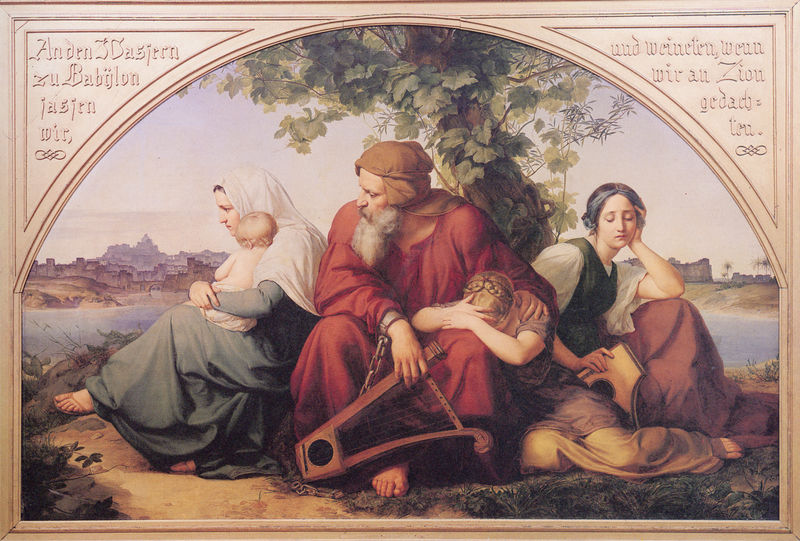
Titel: Die trauernden Juden im Exil
Künstler: Eduard Bendemann
Standort: Köln
Institution: Wallraf-Richartz-Museum
Schlagwörter: baum, blau, blätter, fuß, gemälde, gott, himmel, laub, mann, meer, nackt, schlaf, wasser, weiß, fluss, frauen, gelb, grün, landschaft, menschen, mädchen, see, stadt, ufer, äste, braun, frau, grau, licht, profil, szene, blick, gras, rot, schleier, tuch, malerei, alt, bart, blond, bibel, falten, trauer, instrument, porträt, ast, erde, häuser, hügel, kirche, insel, gewand, mantel, familie, kind, mutter, vater, blatt, musik, traurig, kinder, füße, küste, schrift, ruhe, umarmung, bogen, alter mann, berge, kette, baby, pause, rast, silhouette, rundbogen, romantik, langeweile, wein, kopftuch, symmetrie, dichter, inschrift, musikinstrument, wandmalerei, melancholie, deutsch, sandalen, nazarener, flucht, barfuss, alter, greis, burg, religion, weinen, text, buchstaben, ketten, ruinen, allegorie, mythologie, kleinkind, efeu, leid, schmerz, palmen, verblauung, laute, deutsche romantik, harfe, lyra, weinrebe, maria, erschöpft, vertreibung, leier, panflöte, christentum, rasten, drei frauen, fessel, poesie, weinreben, lünette, heilige familie, jude, juden, raffael, rotes gewand, fra, overbeck, moritz von schwindt, weinende, lyrik, profik, psalter, babylon, ölbaum, adam riese, babylonisches, dicher, exil, gamilie, gedacht, junged, langweile, raffaelesk, zion, zerstreuung, an, traurige frau, diaspora, frau mit, alt mann, weinende frau, traurige, zyon, babilon, zionismus, wassern